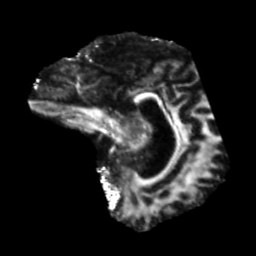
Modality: FA
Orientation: sagittal
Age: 40
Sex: male
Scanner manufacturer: siemens
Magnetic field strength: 3 T
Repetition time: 5.25 s
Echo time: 0.08 s